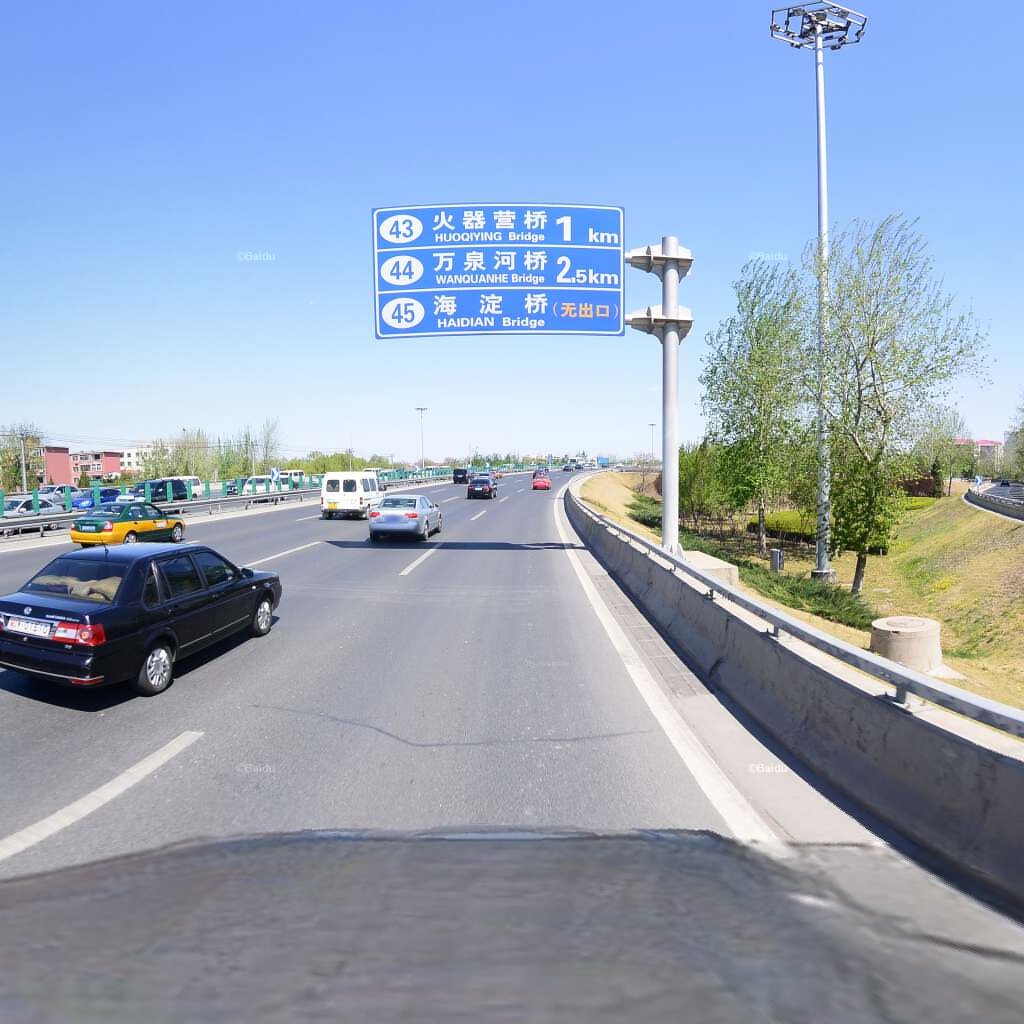
Region: Haidian
Road damage annotations: transverse patch